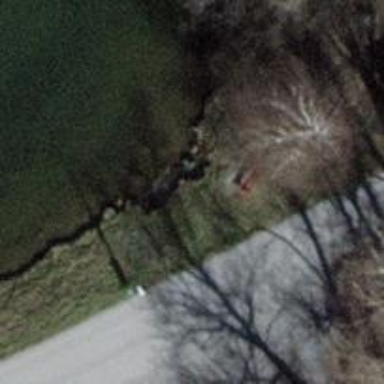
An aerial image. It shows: Bench for seating.